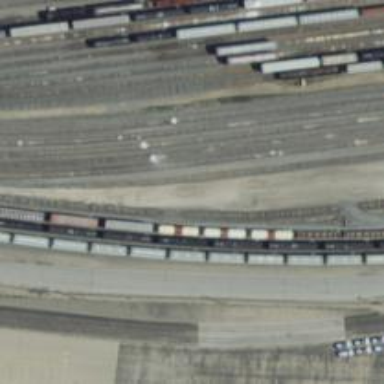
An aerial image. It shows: Railway yard used for servicing trains.